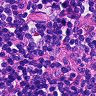
Metastatic tissue present: no